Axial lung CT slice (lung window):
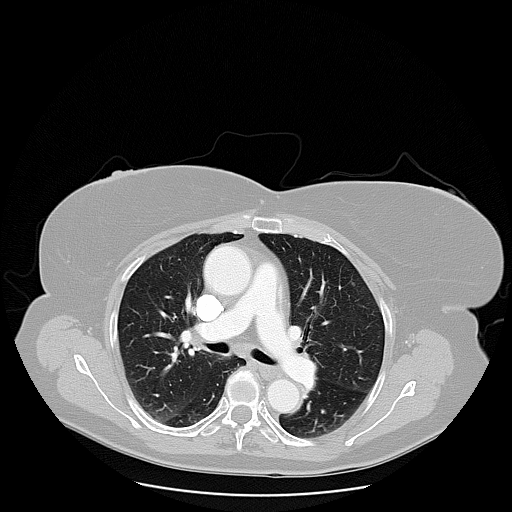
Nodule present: no